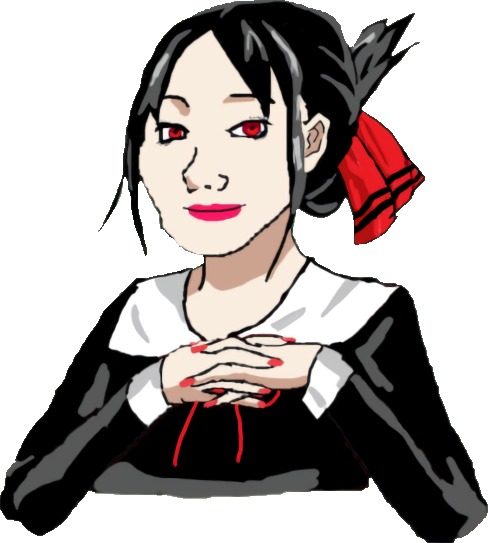
Label: 5_Abusive_Wife